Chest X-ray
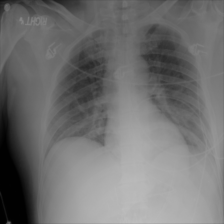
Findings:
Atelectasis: negative
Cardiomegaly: negative
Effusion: negative
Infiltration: negative
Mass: negative
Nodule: negative
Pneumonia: negative
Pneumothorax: negative
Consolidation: negative
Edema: negative
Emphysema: negative
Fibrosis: negative
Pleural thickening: negative
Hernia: negative